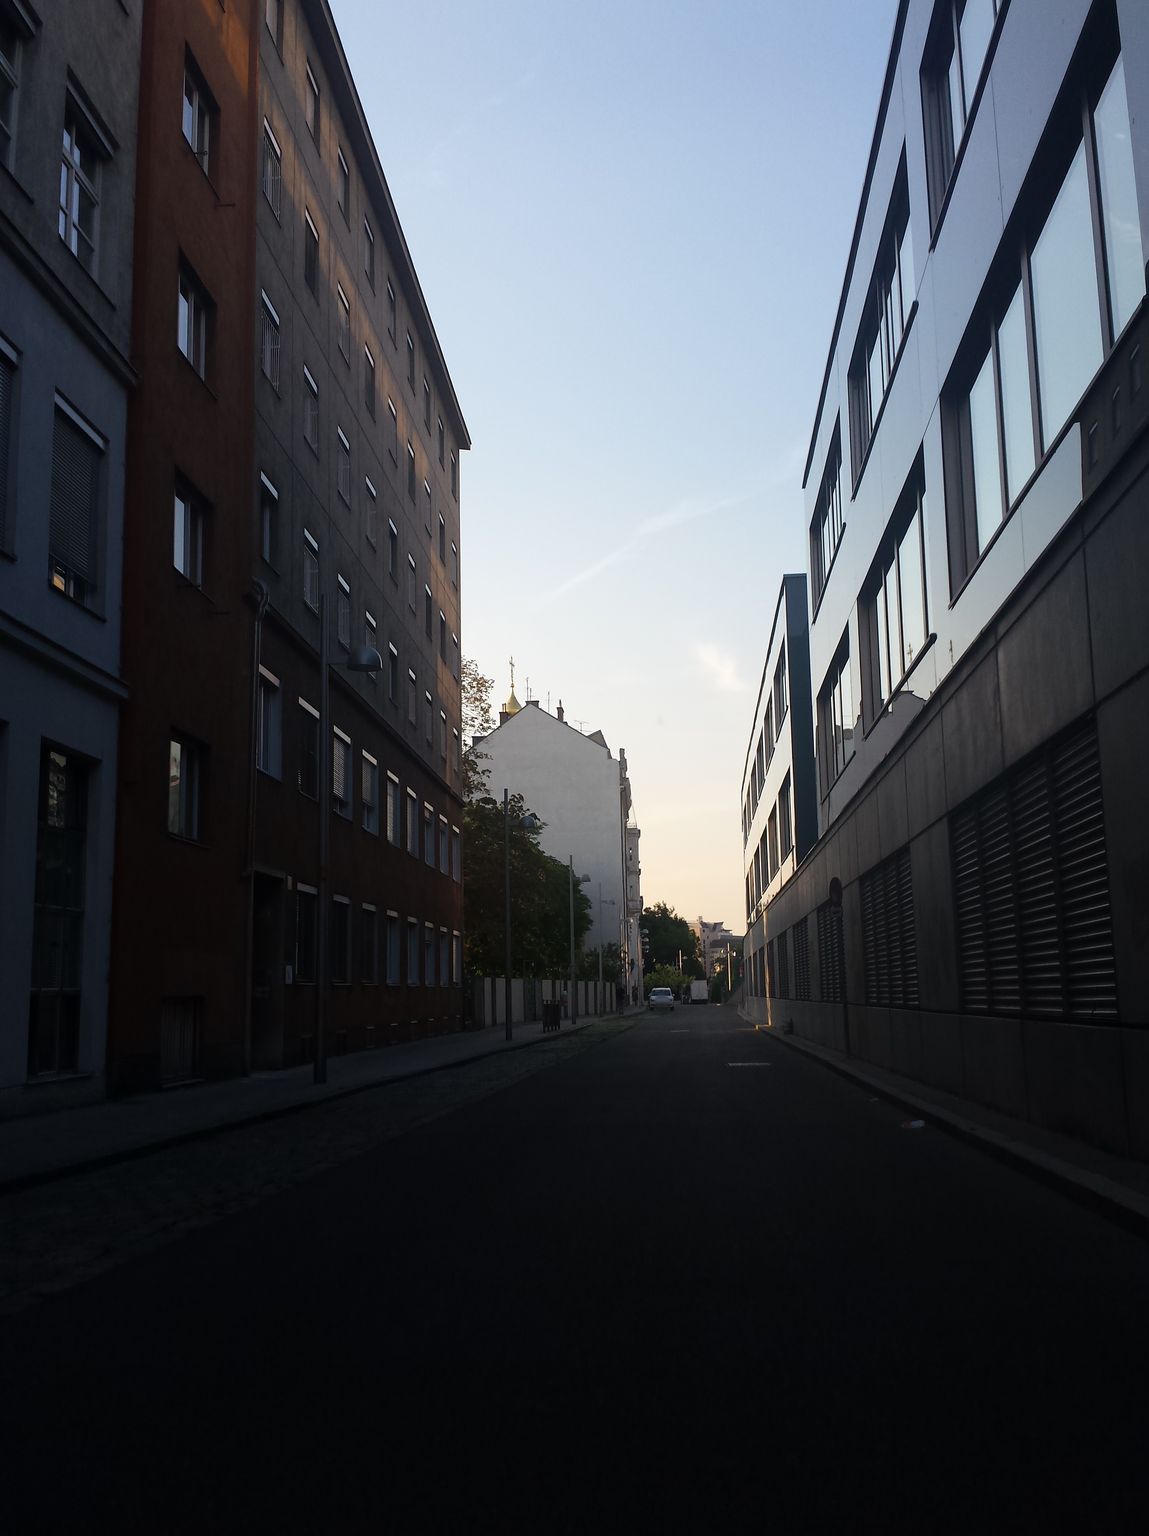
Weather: clear
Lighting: dusk/dawn
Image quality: good
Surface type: cycling surface
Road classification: residential, path
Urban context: urban centre
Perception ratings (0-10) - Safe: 3.15, Lively: 7.38, Beautiful: 4.43, Boring: 6.87, Depressing: 0.9, Wealthy: 3.22